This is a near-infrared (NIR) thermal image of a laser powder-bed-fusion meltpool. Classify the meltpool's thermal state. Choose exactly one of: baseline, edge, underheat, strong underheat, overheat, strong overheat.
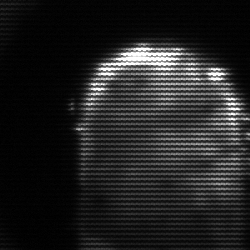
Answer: baseline